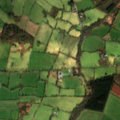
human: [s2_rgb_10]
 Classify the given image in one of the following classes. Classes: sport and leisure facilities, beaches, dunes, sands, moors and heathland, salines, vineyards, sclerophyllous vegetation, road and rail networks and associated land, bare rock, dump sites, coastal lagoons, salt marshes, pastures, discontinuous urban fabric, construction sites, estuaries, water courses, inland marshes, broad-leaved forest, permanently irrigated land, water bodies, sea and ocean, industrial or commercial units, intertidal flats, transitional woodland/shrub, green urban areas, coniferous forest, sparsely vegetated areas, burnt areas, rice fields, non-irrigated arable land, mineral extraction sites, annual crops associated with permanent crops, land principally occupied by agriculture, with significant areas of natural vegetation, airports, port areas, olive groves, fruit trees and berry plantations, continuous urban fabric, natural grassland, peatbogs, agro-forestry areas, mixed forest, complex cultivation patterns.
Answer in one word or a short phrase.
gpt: pastures, land principally occupied by agriculture, with significant areas of natural vegetation